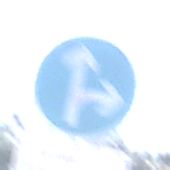
Verkehrszeichen: VorgeschriebeneFahrtrichtungGeradeausOderRechts
Zusatzzeichen unten: BesondereFahrzeugeUndTransportgueter9
Umgebung: Outdoor, Nature
Tageszeit: MorningAfternoon
Wetter: PartlyCloudy
Licht: Natural
Jahreszeit: NotSpecified
Kontrast: HighContrast